九年级 · 度量几何学
如图, $\odot O$ 的直径 $C D=20, A B$ 是 $\odot O$ 的弦, $A B \perp C D$, 垂足为 $M, O M: O C=3: 5$, 则 $A B$ 的长为( )

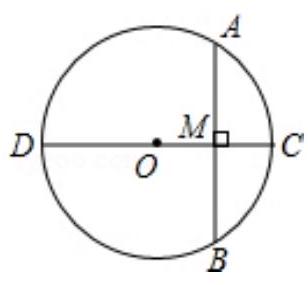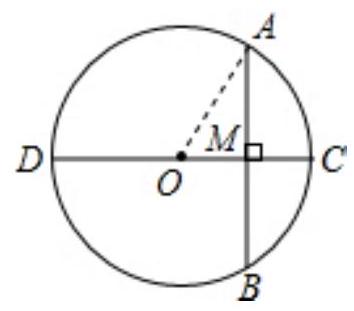
A. 8

B. 12

C. 16

D. $2 \sqrt{91}$

答案: C
解析: 【分析】

本题考查的是垂径定理, 根据题意作出辅助线, 构造出直角三角形是解答此题的关键.

连接 $O A$, 先根据 $\odot O$ 的直径 $C D=20, O M: O C=3: 5$ 求出 $O C$ 及 $O M$ 的长, 再根据勾股定理可求出 $A M$的长, 最后根据垂径定理即可得出结论.

【解答】

解: 连接 $O A$,

$\because \odot O$ 的直径 $C D=20, O M: O C=3: 5$,

$\therefore O C=10, O M=6$,

$\because A B \perp C D$,

$\therefore A M=\sqrt{O A^{2}-O M^{2}}=\sqrt{10^{2}-6^{2}}=8$,

$\therefore A B=2 A M=16$.

故选: $C$.